Question: I try to perform a basic <URL> from it, with a zoom. This is my command:
> ffmpeg -loop 1 -i in_img.png -c:v libx264 -pix_fmt yuv420p -strict experimental -framerate 25 -s 320x180 -t 00:00:08.882 out_vid.mp4
Everything works...but the zoom is not looking okay. It is going zig-zag.
Does anyone know how to make it zoom smooth, like centered? (And not first left then right)
Thanks
## EDIT
---
I've come a small step closer to a solution by slightly modifying the 'x' and 'y' in the -vf filter (rest of the command is the same as above):
> -vf
zoompan=z='min(zoom+0.022,3.25)':d=375:x='if(gte(zoom,3.25),x,x+8.24)':y='if(gte(zoom,3.25),y,y+4.72)':s=1280x720
I incement and every frame so that it will move to its end zoom state coordinate (1011,582), see image:

<URL>, as you can see it does not do the zig-zag effect, but now it looks like its going first to the center and then to the zoomed result. Or is that only an illusion??
Any idea's?
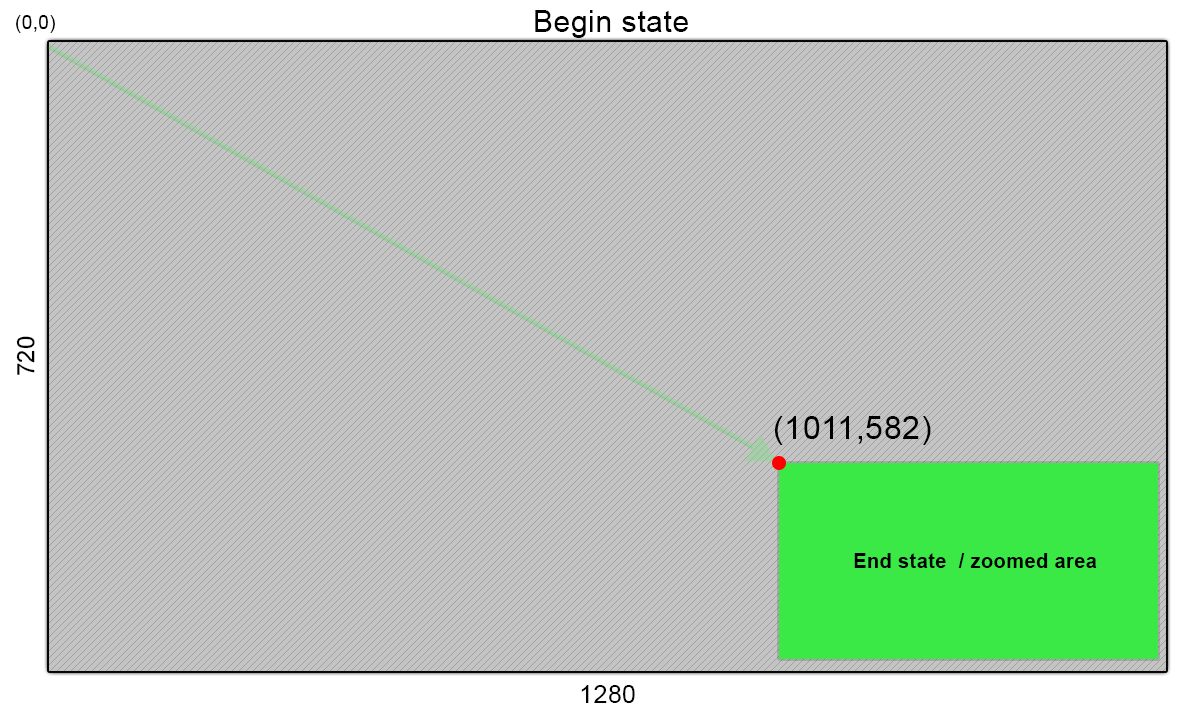
Answer: To zoom from zoom level '1' (1280x720) to zoom level '5' (256x144) and pan to bottom right, with final position (1011,568) in 125 frames, and output video as 320x180, use
'''
-vf zoompan=z='min(zoom+0.0320,5)':d=125:x='(iw-(iw/zoom))*(1011/1024)': y='(ih-(ih/zoom))*(568/576)',scale=320x180
'''
where '0.0320' is division of '(final zoom - initial zoom) / frames to zoom in', '1024' is 'input width - final width' and '576' is 'input height - final height'
FFmpeg doesn't seem to smooth out the interpolation, so fine zoom and pans will be jittery.